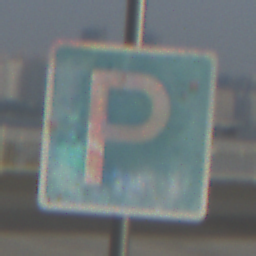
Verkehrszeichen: Parken
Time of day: SunriseSunset
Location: Outdoor (Urban)
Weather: Clear
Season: NotSpecified
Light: Natural